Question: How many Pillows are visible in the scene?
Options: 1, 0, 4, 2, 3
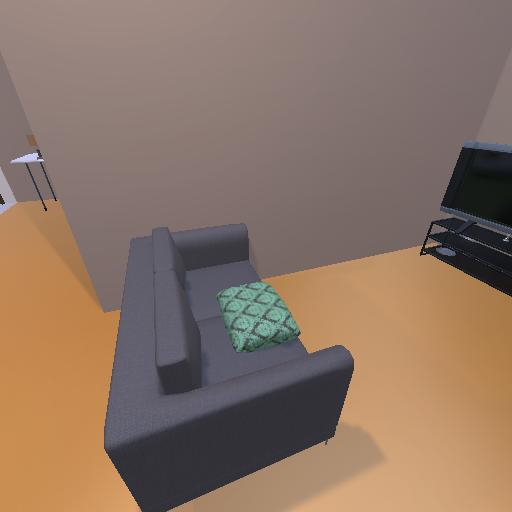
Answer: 1